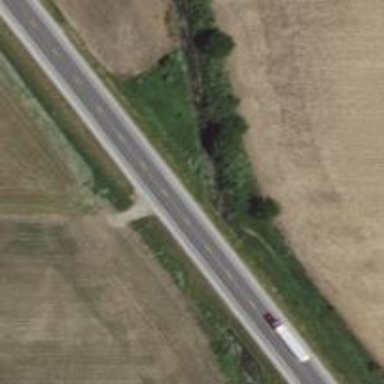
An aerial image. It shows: Culvert tunnel.